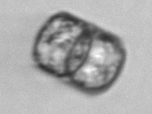
Label: Lauderia_annulata